Question: html body,simple form with table and two divs inside(login and table):
'''
<body>
<div id="container">
<form>
<div class="login">
<div class="table">
<table class="userInput">
<tr>
<td><input type="text" placeholder="Username" id="username"
name="login"></td>
</tr>
<tr>
<td><input type="submit" value="submit"></td>
</tr>
</table>
</div>
</div>
</form>
</div>
</body>
'''
My css:
'''
html,body {
margin: 0;
padding: 0;
height: 100%;
}
table.userInput {
margin-top: 15%;
width: 100%;
height: 100%;
}
div#container {
background: pink;
height: 100%;
}
div.login {
background-color: black;
margin-top: 15%;
margin-left: auto;
margin-right: auto;
height: 10%;
width: 10%;
padding: 10px;
}
div.table {
width: 100%;
height: 100%;
background-color: grey;
}
'''
Need my 'div class="table"' after 'margin-top:15%' of 'table class="userInput"' visible with grey background but after offset i can see black color of login 'div class="login"'. How to make it grey with margin-top?
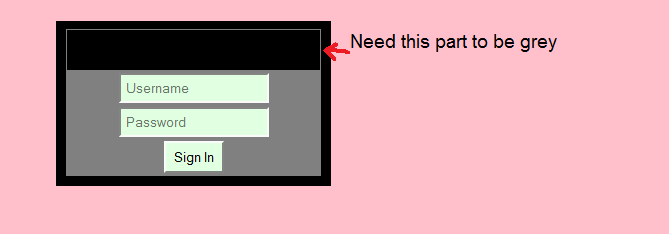
Answer: If i understand your question well i suggest you to change
'''
padding:10px;
'''
to
'''
padding-top:10px;
'''
and increase of '<div class='login'>' element
Your image change almost everything , please check this fiddle :
<URL>
Only thing i change is remove 'margin-top:15%;' and replace it with 'padding-top:15%;' so i can add 'background-color:grey;' to 'table.userInput' element.
Looks like in your image. Let me know if it helps :)